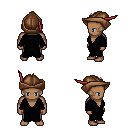
a pixel art fantasy rpg character, male body template, human, dark skin, gray robe, teal pants, white blonde mohawk hairstyle, leather cap, four views (front, back, left, right), 2x2 character sprite sheet, small pixel art, hard edges, no anti-aliasing